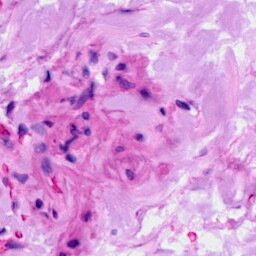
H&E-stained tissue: Ovarian